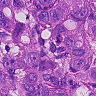
Metastatic tissue present: yes